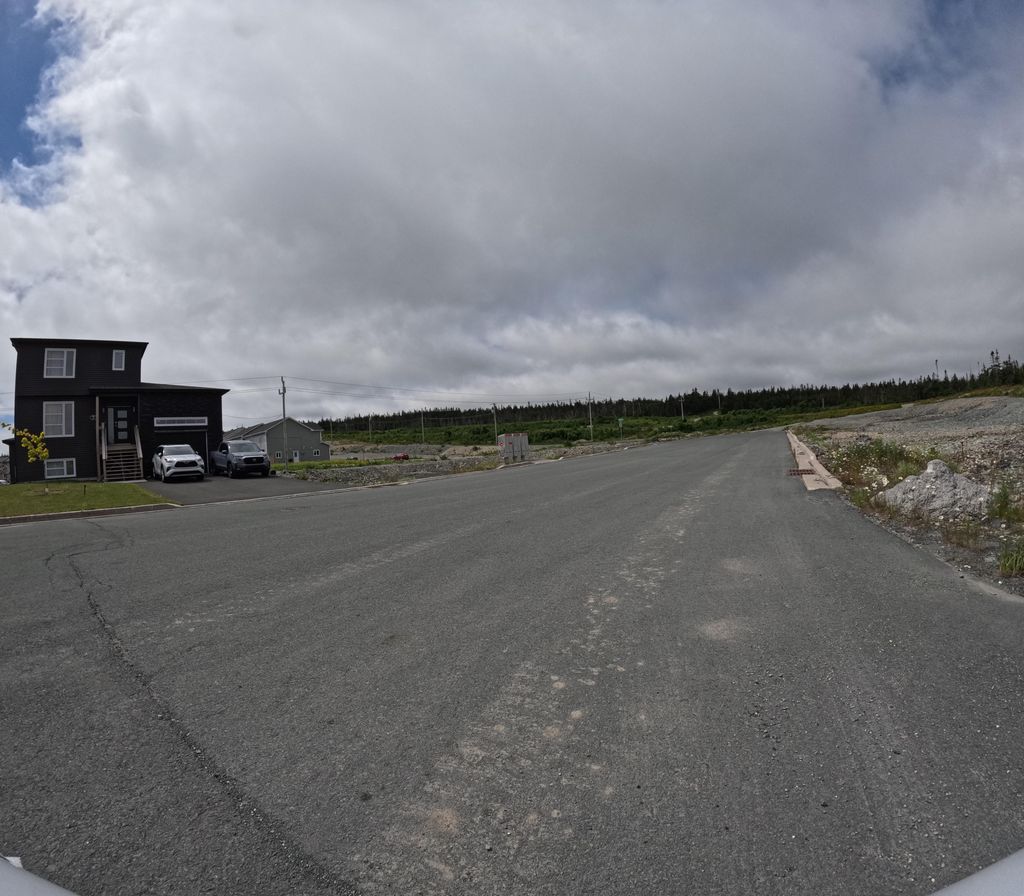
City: st_johns